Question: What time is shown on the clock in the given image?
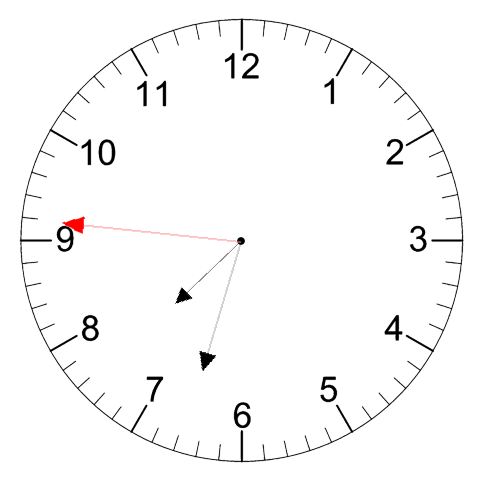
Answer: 07:32:46